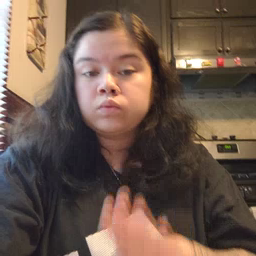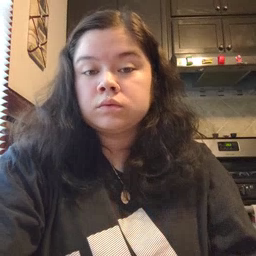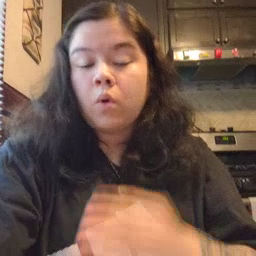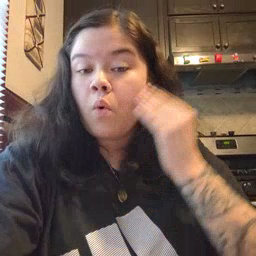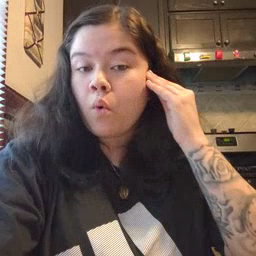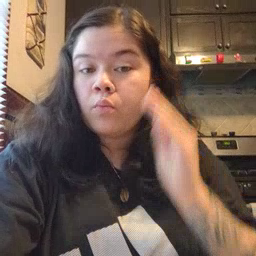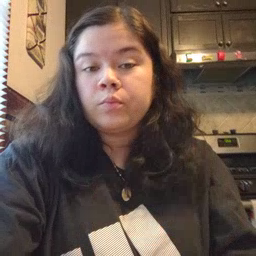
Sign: home